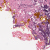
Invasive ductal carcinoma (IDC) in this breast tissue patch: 0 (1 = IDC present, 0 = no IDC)